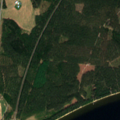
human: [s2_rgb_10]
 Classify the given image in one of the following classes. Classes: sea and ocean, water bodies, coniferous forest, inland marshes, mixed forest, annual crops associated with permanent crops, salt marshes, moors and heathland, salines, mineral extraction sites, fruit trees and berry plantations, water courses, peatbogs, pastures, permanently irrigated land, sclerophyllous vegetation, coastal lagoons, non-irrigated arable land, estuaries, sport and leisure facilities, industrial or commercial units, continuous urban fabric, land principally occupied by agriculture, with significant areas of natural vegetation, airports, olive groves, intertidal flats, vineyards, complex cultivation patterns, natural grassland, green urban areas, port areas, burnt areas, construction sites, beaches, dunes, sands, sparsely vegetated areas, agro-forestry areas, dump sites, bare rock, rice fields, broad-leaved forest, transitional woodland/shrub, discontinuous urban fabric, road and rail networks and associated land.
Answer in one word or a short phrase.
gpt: coniferous forest, mixed forest, water bodies